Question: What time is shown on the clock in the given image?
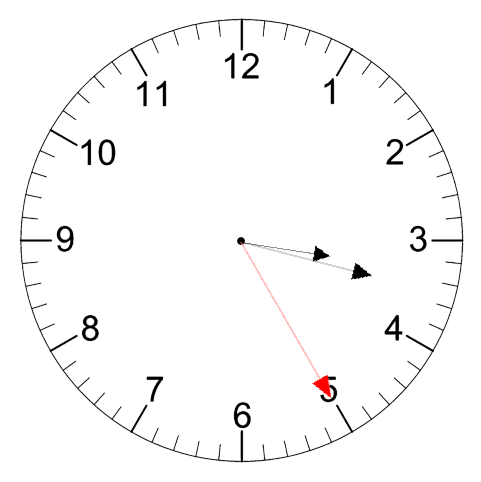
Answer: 03:17:25